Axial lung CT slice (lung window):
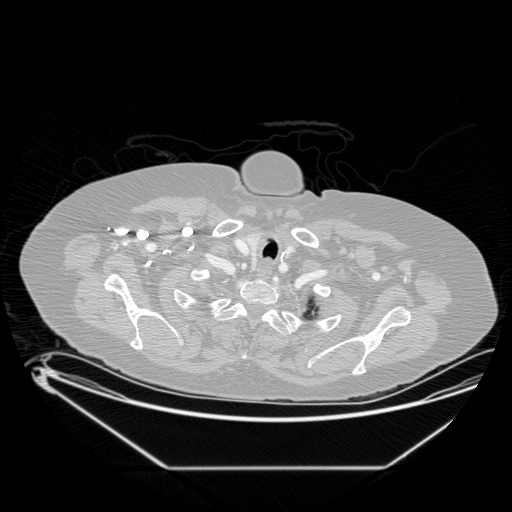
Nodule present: no